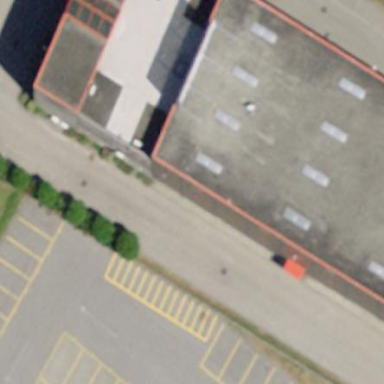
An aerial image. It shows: Industrial building.